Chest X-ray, PA view. Patient: 10 years old, sex F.
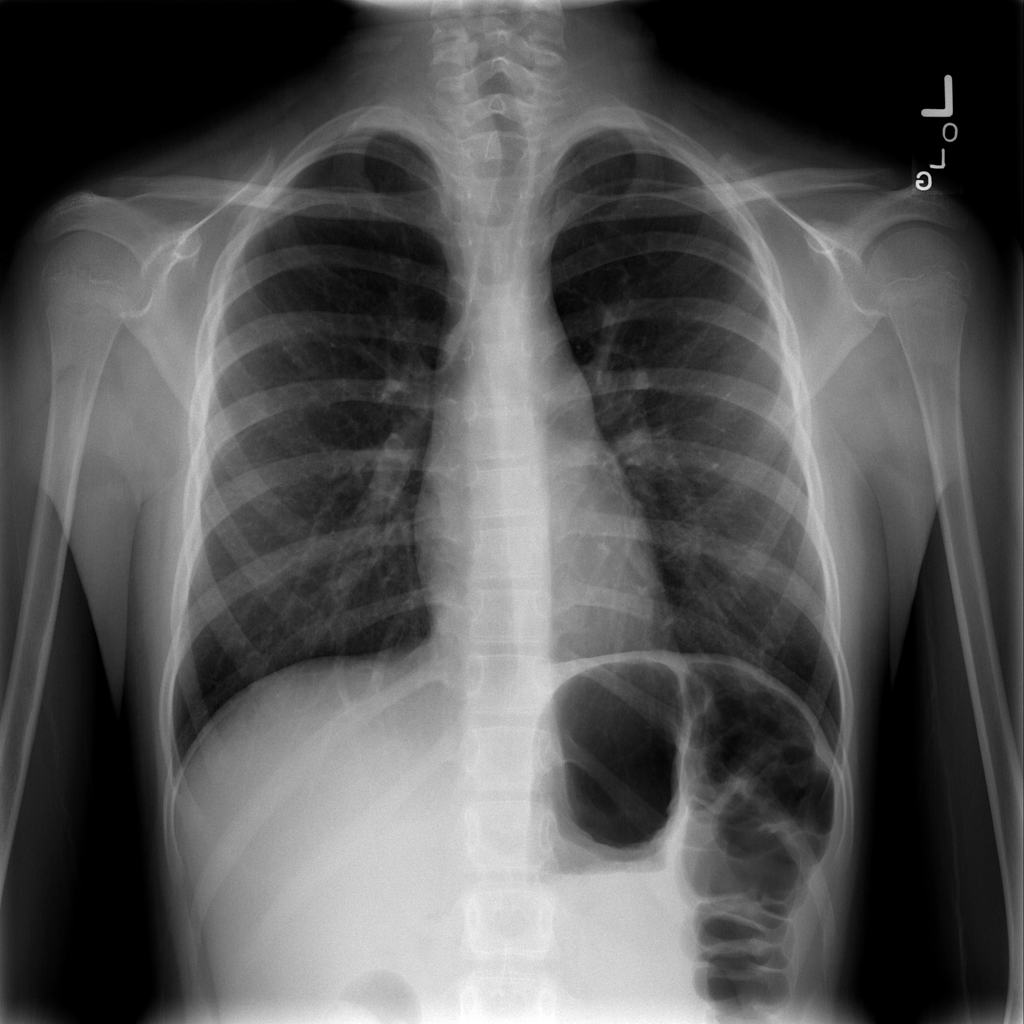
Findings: No Finding